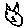
Label: cat